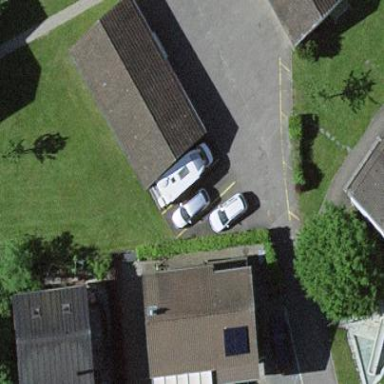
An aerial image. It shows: Group of garages.